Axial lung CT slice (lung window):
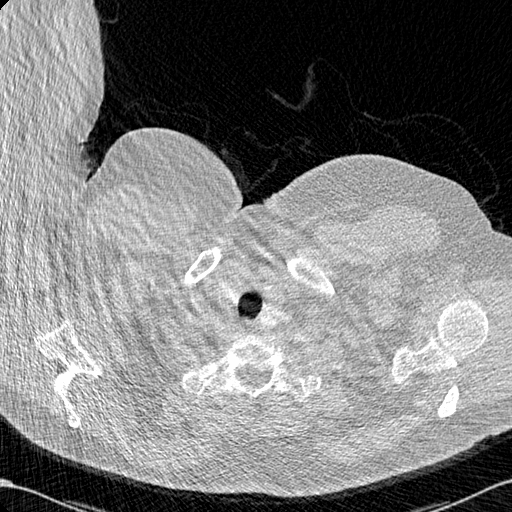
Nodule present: no